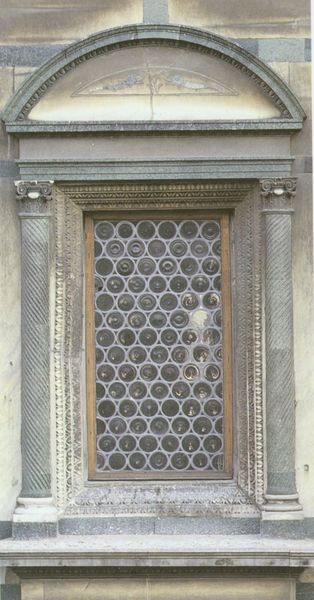
Titel: Baptisterium (Florenz)
Standort: Florenz, Baptisterium (EU - I - Toskana)
Schlagwörter: gelb, fenster, glas, grau, säule, säulen, gebäude, muster, ornament, alt, wand, architektur, geschichte, rahmen, stein, gitter, kirche, renaissance, kreis, rund, relief, rahmung, fassade, giebel, mauer, pilaster, rundbogen, detail, stuck, holzrahmen, fein, foto, oberfläche, draußen, scheibe, bleiglas, halbkreis, sims, gesims, sandstein, graben, butzenscheiben, raben, tympanon, fensterbogen, butzenscheibe, reliefierung, runde scheibengläser, fenstersäule